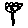
Label: flower